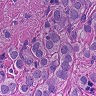
Metastatic tissue present: yes